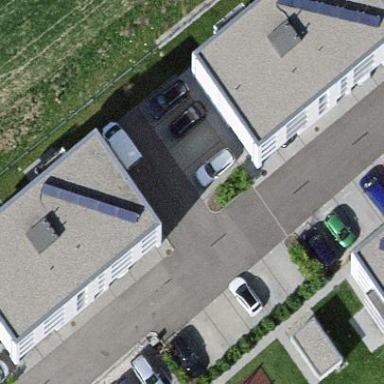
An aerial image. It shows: White apartment building with flat roof.